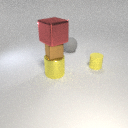
small brown metal cube above large yellow metal cylinder